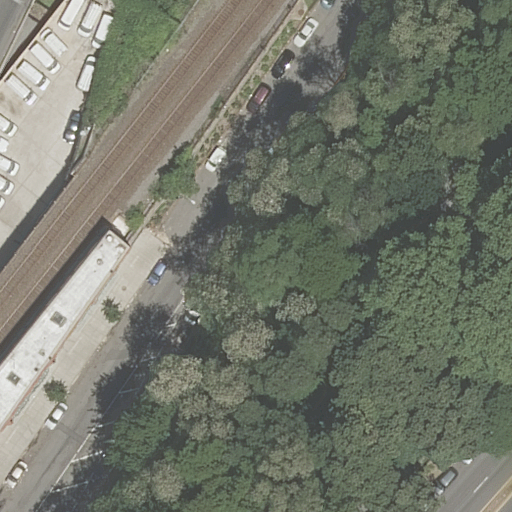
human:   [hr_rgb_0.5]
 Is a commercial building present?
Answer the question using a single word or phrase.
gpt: no

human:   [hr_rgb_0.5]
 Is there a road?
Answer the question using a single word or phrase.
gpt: yes

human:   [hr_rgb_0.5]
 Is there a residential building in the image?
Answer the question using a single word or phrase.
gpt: yes

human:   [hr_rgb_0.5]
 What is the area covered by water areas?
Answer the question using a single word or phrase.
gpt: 0m2

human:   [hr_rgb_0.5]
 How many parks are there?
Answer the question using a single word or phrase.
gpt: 1

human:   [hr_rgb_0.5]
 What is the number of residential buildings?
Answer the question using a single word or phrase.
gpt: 1

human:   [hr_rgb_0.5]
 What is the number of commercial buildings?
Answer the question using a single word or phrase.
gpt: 0

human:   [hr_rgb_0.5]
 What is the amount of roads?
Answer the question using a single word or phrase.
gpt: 4

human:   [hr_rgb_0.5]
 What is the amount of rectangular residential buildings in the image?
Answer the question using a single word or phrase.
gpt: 1

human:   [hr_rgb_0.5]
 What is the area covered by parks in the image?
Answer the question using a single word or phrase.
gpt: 5334m2

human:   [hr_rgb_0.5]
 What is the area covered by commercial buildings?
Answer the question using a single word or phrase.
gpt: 0m2

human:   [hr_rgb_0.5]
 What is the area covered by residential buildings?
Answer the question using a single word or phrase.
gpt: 237m2

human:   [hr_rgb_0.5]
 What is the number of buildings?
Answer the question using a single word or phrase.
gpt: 1

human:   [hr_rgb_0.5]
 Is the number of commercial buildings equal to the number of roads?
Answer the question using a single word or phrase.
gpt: no

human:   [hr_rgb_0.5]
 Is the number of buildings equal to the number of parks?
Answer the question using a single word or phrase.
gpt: yes

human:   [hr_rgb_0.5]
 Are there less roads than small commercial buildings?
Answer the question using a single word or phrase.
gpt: no

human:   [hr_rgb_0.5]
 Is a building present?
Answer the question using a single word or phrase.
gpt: yes

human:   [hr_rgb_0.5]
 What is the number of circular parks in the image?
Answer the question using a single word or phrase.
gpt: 0

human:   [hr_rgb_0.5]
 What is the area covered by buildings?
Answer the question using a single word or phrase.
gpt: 237m2

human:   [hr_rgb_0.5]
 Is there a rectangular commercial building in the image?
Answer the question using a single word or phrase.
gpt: no

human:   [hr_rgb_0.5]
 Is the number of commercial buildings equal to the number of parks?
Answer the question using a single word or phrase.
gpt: no

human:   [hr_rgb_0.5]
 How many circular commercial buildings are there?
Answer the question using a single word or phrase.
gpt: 0

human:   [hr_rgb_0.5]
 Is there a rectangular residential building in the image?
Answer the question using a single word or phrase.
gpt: yes

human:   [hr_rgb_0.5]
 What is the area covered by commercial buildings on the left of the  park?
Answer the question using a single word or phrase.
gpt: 0m2

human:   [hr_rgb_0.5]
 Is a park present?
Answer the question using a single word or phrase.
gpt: yes

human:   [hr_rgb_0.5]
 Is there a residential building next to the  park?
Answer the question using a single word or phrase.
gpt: yes

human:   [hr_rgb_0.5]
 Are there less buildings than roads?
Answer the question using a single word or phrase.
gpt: yes

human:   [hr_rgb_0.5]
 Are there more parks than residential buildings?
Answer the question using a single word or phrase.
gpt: no

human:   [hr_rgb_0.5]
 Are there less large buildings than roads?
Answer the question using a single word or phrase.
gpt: yes

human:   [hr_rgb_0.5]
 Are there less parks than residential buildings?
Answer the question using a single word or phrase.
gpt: no

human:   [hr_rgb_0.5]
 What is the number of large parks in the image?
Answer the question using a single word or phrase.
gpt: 1

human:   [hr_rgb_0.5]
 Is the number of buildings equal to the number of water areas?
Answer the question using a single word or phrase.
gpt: no

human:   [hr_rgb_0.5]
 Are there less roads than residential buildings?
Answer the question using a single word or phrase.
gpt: no

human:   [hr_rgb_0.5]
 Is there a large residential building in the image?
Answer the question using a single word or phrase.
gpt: no

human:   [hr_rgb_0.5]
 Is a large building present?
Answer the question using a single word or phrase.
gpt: no

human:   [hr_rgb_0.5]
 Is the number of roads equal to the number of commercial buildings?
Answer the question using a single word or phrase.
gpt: no

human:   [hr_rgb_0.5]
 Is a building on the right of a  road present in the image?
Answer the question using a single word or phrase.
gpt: no

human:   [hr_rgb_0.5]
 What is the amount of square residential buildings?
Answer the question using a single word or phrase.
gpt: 0

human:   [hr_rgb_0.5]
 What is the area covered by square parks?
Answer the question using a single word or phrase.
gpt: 0m2

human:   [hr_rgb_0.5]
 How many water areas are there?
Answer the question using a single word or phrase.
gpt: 0

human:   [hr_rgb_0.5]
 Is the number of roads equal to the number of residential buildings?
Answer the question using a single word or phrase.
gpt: no

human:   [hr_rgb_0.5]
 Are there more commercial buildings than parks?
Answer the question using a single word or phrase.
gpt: no

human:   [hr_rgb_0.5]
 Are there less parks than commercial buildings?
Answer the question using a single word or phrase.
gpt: no

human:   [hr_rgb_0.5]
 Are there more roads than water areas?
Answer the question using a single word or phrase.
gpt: yes

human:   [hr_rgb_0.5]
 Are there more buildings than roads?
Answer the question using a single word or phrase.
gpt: no

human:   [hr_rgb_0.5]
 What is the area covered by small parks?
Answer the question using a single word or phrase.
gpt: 0m2

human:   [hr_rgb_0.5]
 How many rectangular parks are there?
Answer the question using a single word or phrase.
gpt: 1

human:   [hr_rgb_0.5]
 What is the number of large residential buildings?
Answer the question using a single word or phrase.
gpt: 0

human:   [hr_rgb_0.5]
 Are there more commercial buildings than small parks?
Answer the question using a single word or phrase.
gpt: no

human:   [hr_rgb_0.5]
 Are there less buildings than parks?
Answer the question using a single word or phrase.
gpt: no

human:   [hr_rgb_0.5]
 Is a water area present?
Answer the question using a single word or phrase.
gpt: no

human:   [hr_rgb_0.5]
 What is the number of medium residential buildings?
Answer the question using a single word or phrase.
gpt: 1

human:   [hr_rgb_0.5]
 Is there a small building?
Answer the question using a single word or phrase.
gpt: no

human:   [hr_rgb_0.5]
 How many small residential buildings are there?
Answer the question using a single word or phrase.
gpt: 0

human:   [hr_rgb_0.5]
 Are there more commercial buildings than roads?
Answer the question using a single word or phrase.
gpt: no

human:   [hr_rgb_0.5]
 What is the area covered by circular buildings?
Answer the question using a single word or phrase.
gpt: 0m2

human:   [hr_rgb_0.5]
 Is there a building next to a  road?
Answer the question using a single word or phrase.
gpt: yes

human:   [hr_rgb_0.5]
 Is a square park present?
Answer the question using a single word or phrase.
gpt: no

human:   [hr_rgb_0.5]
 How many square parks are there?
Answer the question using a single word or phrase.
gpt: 0

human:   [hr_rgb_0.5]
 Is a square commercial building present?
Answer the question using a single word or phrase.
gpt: no

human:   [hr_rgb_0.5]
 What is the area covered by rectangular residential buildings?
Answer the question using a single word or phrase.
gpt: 237m2

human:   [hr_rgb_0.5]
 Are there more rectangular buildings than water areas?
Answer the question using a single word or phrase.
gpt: yes

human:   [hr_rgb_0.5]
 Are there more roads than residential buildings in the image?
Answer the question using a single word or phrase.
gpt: yes

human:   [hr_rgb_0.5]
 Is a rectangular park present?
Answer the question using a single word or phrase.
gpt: yes